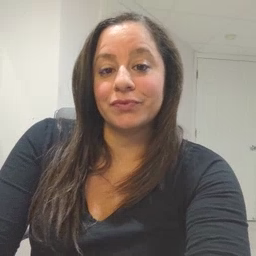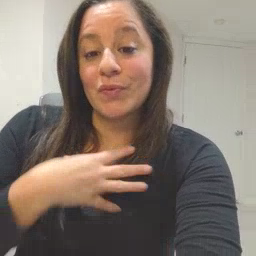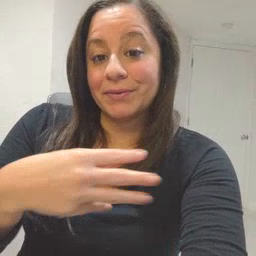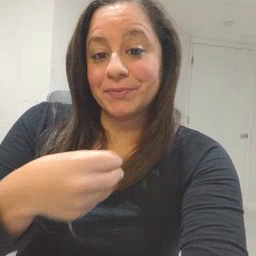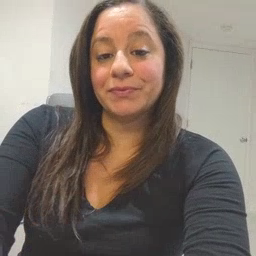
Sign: white